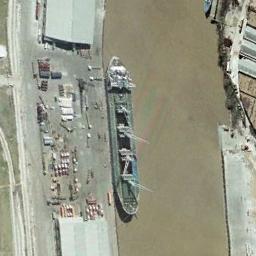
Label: ship